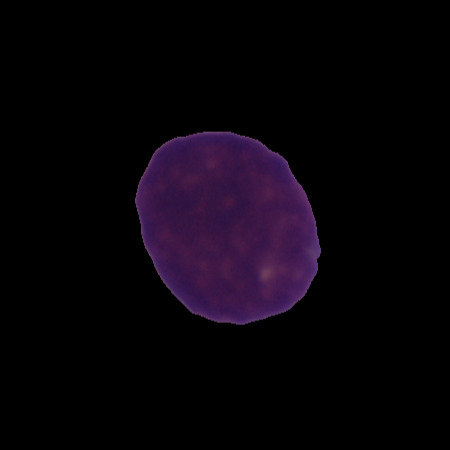
Label: cancer